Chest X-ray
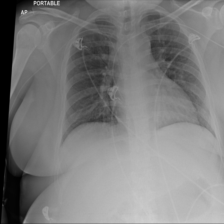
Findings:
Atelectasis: negative
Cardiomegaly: negative
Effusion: negative
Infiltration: negative
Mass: negative
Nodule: negative
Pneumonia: negative
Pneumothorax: negative
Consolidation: negative
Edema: negative
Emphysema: negative
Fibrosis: negative
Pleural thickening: negative
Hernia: negative